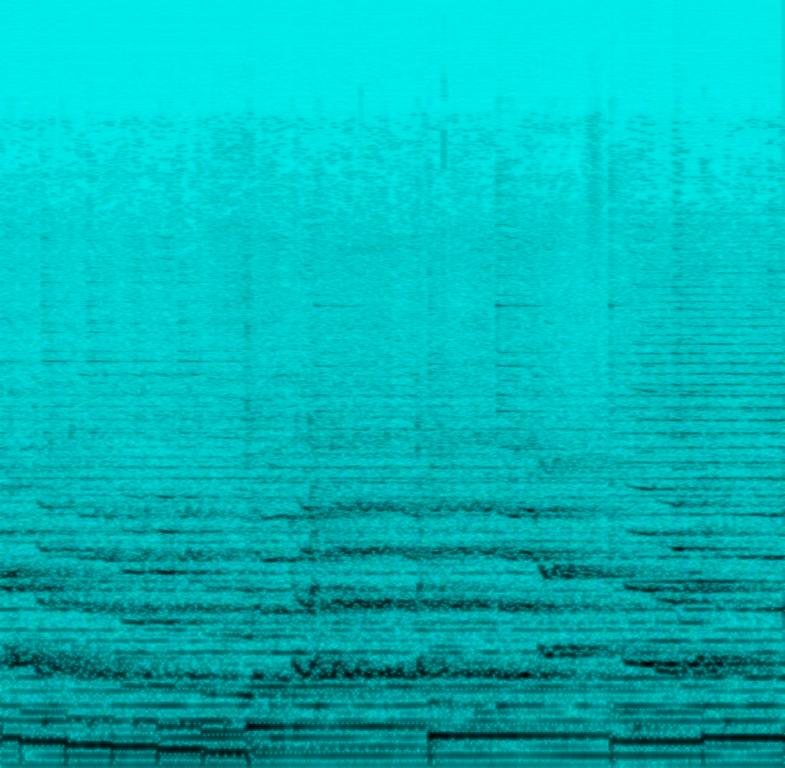
The song is an instrumental. The tempo is slow with a strong bass line, guitar accompaniment, violin accompaniment and Arabic horn instrument playing melancholic. The song is sad and tragic. The audio quality is poor.